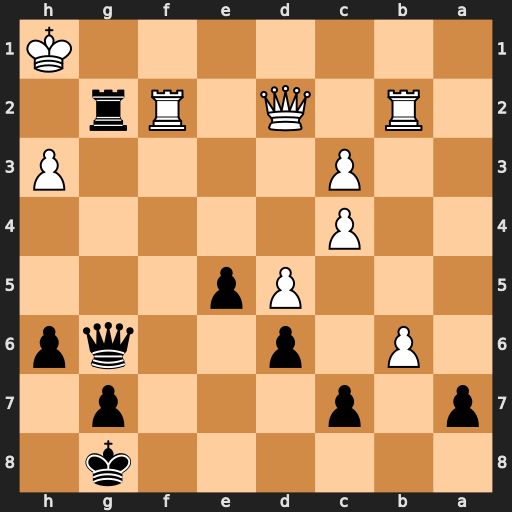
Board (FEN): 6k1/p1p3p1/1P1p2qp/3Pp3/2P5/2P4P/1R1Q1Rr1/7K
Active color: b
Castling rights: -
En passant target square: -
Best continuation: Rg1+ Kh2 Qg3#